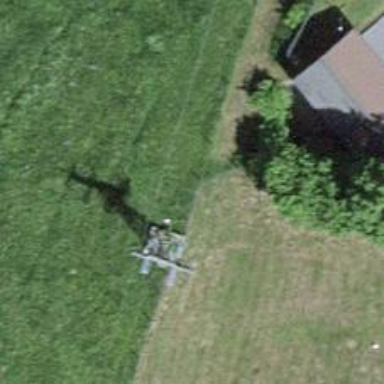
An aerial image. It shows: Pylon for aerialway.